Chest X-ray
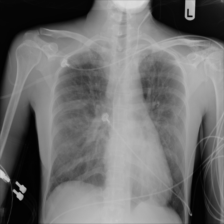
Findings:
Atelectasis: negative
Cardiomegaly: negative
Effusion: negative
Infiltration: negative
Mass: negative
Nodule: negative
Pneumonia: negative
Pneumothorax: negative
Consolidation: positive
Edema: negative
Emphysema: negative
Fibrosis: negative
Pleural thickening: negative
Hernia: negative